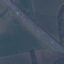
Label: Highway